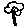
Label: flower